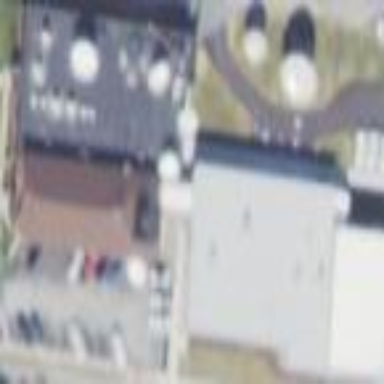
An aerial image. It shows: Television studio building.